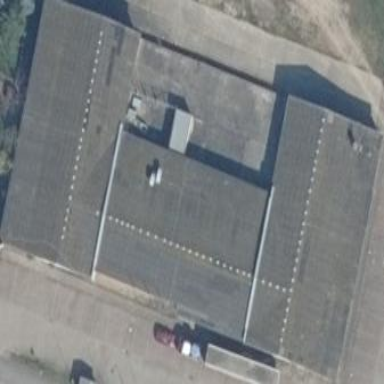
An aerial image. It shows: Commercial building.